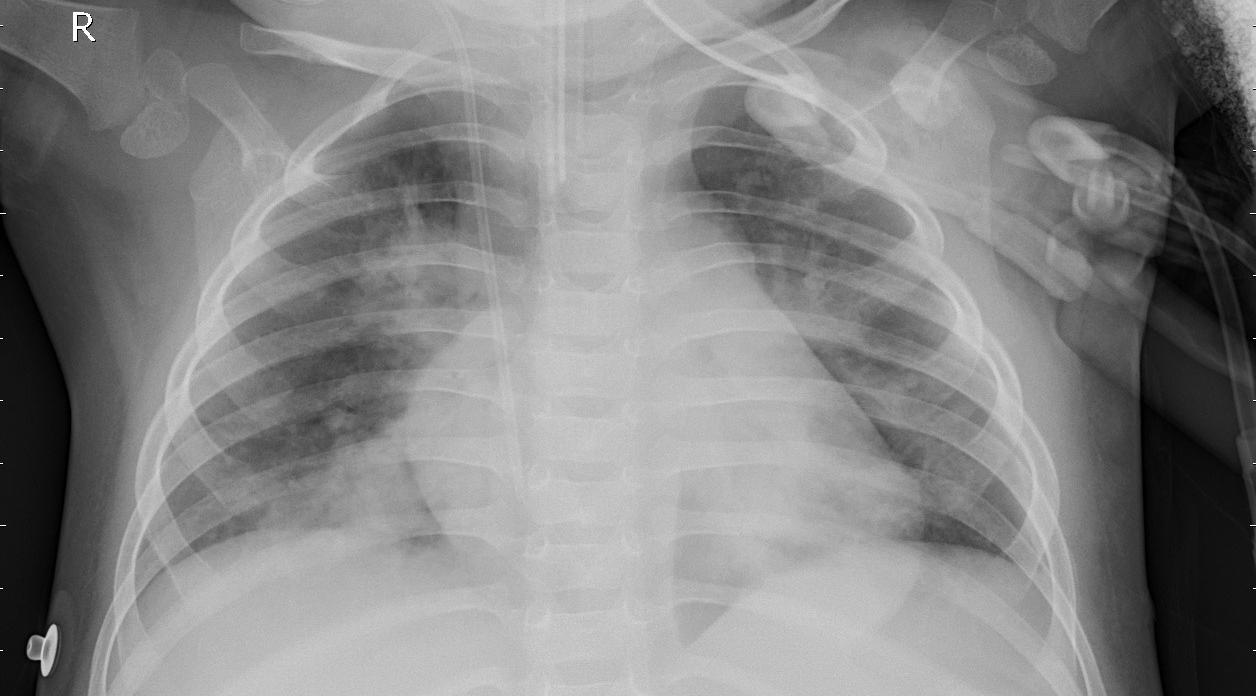
Diagnosis: PNEUMONIA